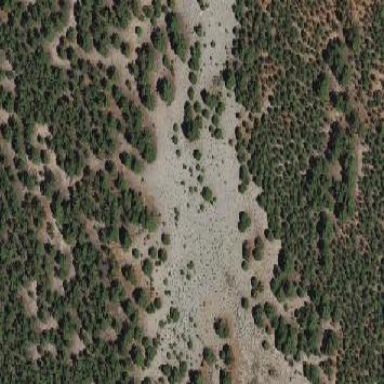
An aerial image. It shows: Patch of scrub vegetation.